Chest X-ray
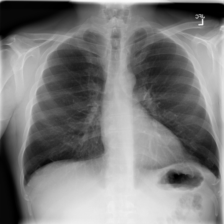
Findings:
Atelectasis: negative
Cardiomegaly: negative
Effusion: negative
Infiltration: positive
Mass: negative
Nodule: negative
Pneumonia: negative
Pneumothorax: negative
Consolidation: negative
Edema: negative
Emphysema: negative
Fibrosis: negative
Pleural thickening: negative
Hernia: negative